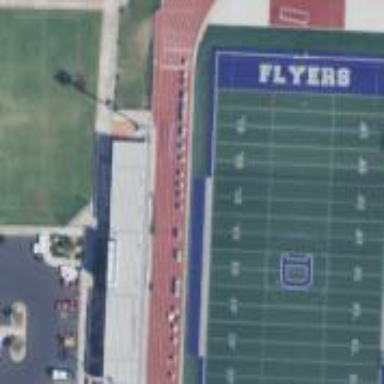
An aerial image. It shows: American football pitch.